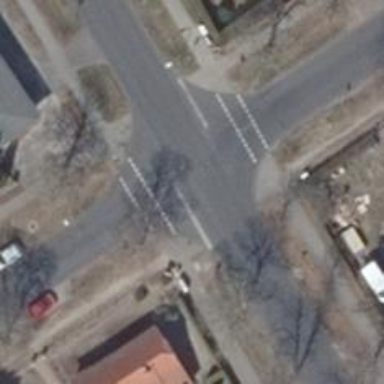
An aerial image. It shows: Uncontrolled crossing on footway.